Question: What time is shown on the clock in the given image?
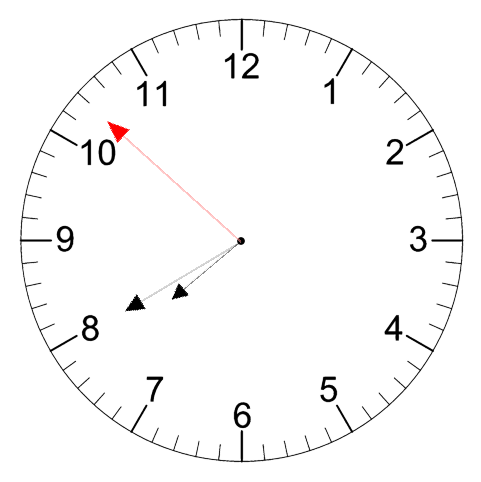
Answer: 07:39:52